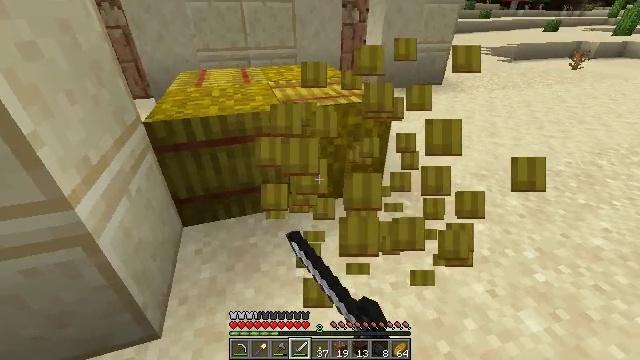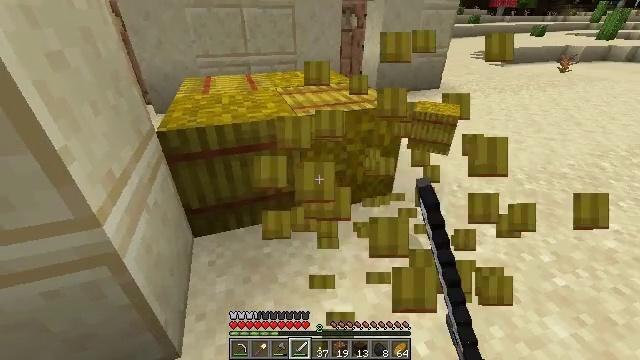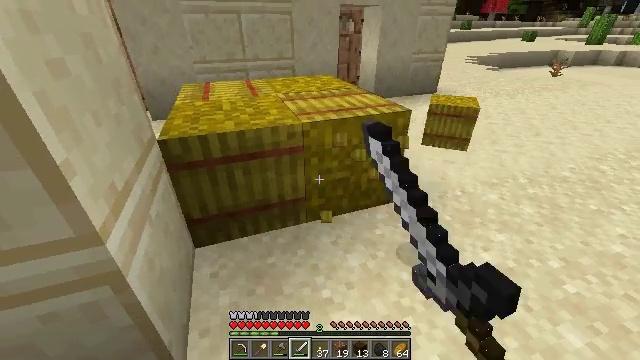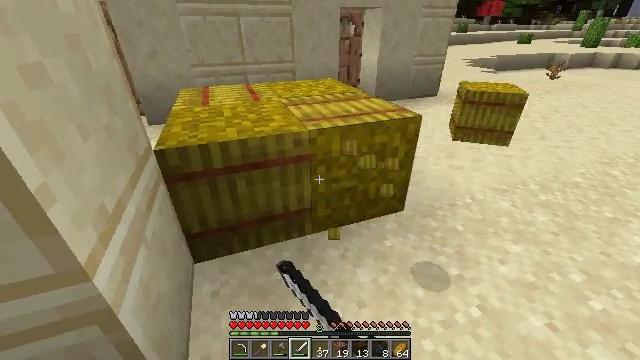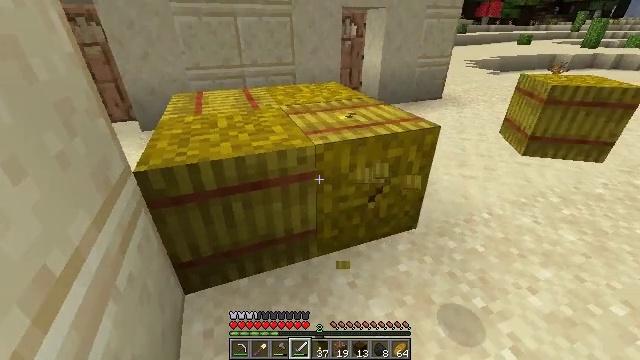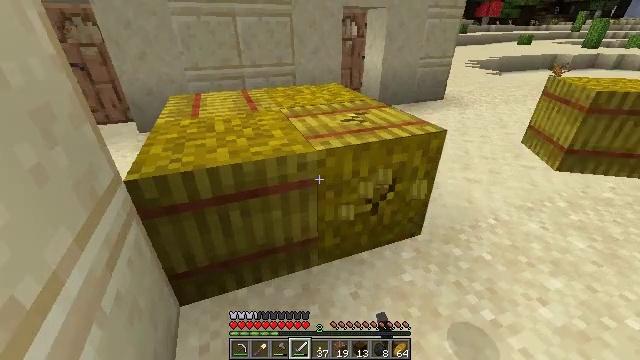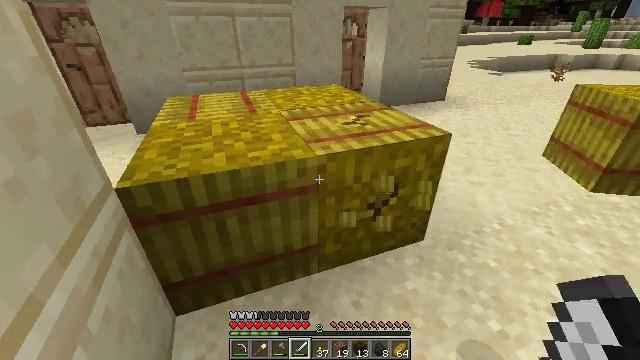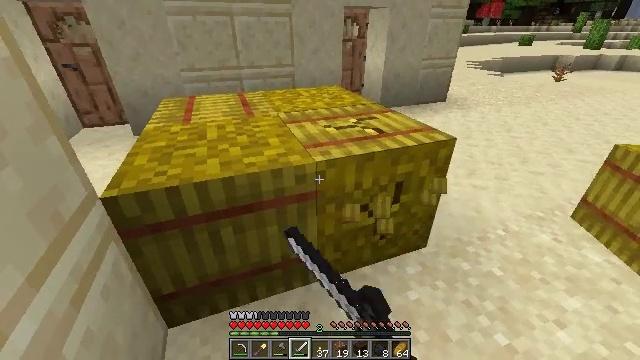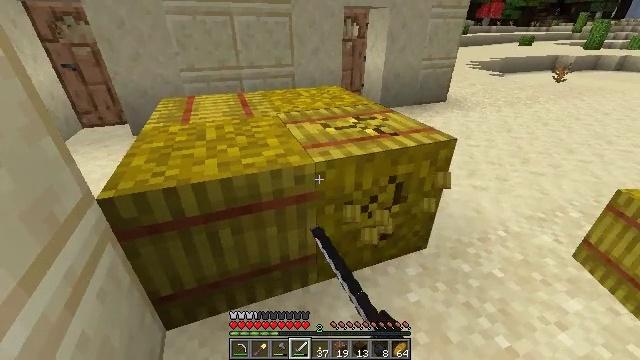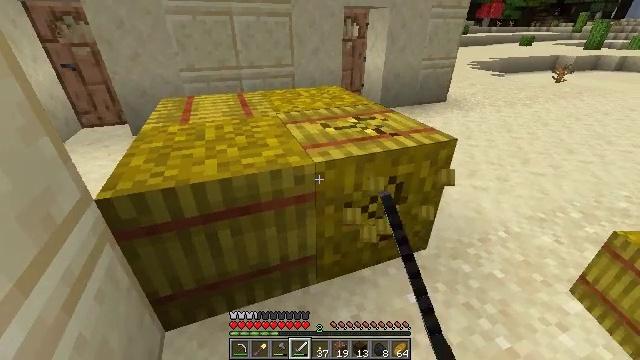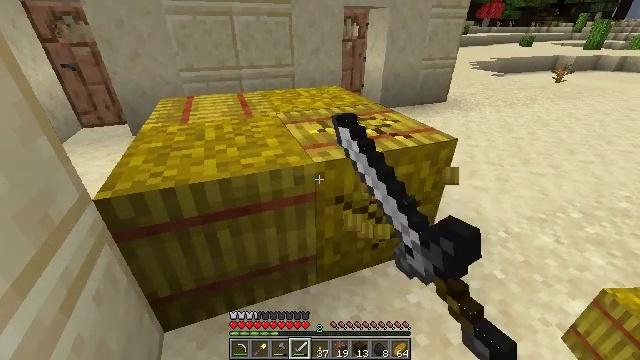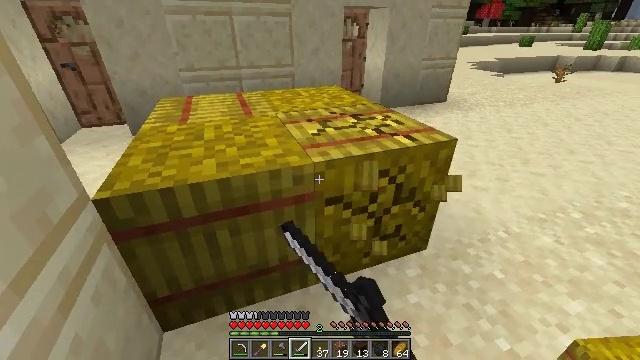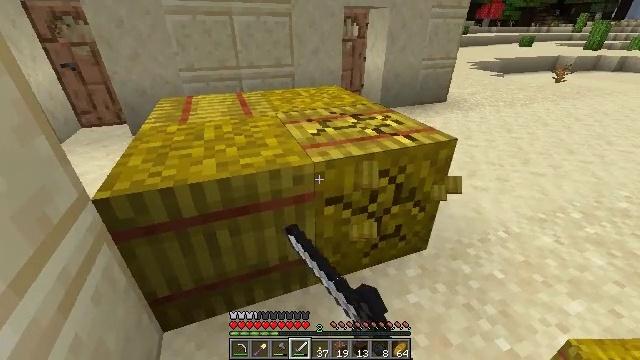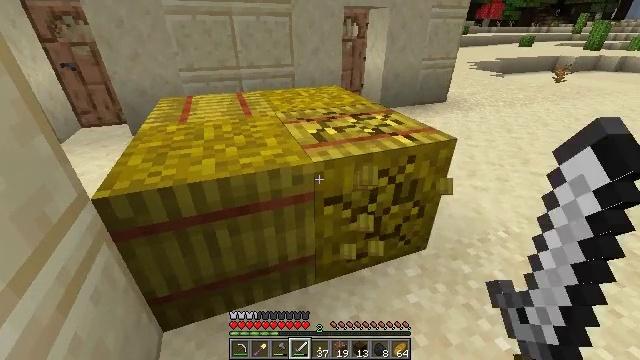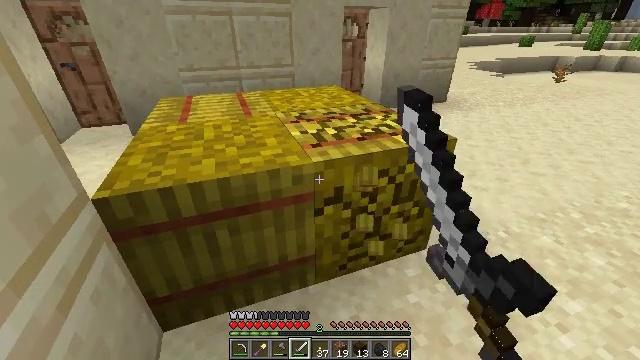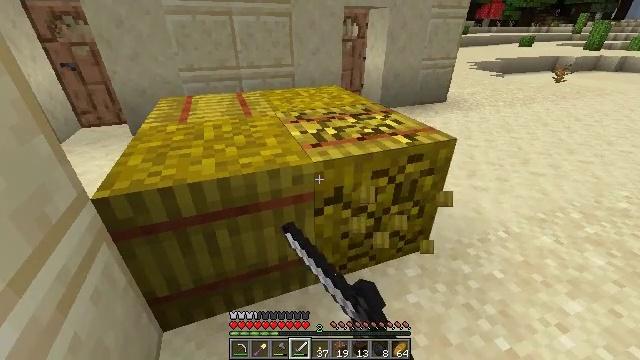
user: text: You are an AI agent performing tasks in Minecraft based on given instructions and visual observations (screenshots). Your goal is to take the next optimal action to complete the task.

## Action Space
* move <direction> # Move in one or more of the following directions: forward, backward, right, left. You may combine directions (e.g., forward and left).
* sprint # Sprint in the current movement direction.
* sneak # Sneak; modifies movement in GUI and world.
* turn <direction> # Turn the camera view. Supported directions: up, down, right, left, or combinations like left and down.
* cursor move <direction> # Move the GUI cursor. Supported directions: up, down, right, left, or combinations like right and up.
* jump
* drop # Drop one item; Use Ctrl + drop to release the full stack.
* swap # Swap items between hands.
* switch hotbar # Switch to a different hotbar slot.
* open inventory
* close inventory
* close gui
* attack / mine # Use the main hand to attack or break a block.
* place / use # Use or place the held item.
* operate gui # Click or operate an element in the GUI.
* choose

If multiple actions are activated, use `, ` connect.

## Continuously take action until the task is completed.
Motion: motion action
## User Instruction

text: Collect a hay block for crafting.
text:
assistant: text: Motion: move forward and move left, turn right, attack / mine
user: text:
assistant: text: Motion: move forward, turn right, attack / mine
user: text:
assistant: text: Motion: move forward, attack / mine
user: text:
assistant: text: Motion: move forward, attack / mine
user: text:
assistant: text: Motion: attack / mine
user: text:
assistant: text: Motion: attack / mine
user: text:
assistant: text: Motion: attack / mine
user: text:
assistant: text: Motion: attack / mine
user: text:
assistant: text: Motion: attack / mine
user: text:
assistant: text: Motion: attack / mine
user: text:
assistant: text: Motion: attack / mine
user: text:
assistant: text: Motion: attack / mine
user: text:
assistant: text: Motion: attack / mine
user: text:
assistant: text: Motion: attack / mine
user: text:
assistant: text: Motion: attack / mine
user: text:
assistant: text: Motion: attack / mine
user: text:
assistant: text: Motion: attack / mine
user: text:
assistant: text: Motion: attack / mine
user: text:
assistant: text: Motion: attack / mine
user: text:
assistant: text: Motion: attack / mine
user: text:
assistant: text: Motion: attack / mine
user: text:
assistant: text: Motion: turn left, attack / mine
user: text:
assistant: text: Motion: turn left, attack / mine
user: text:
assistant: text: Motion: turn left, attack / mine
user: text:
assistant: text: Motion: turn left, attack / mine
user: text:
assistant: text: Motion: turn left, attack / mine
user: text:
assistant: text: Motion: attack / mine
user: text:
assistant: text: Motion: attack / mine
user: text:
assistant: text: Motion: attack / mine
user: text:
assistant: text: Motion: attack / mine